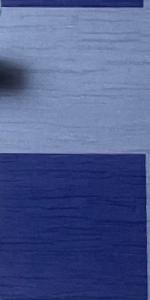
Label: Empty